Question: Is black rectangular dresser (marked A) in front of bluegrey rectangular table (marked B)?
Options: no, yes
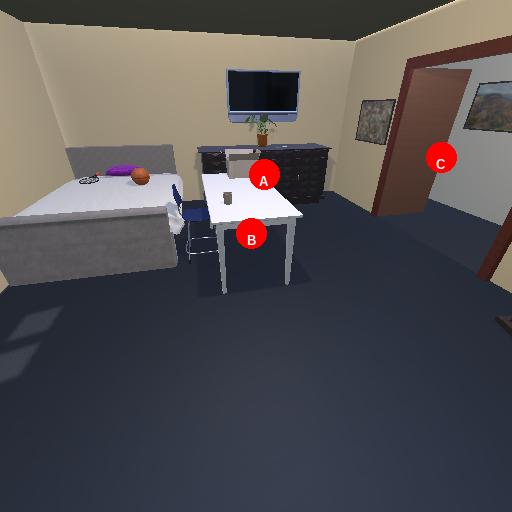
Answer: no